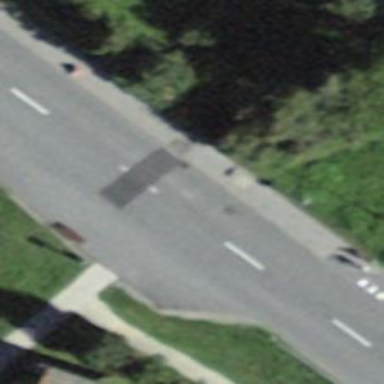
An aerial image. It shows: Bus stop with stop position for public transport.